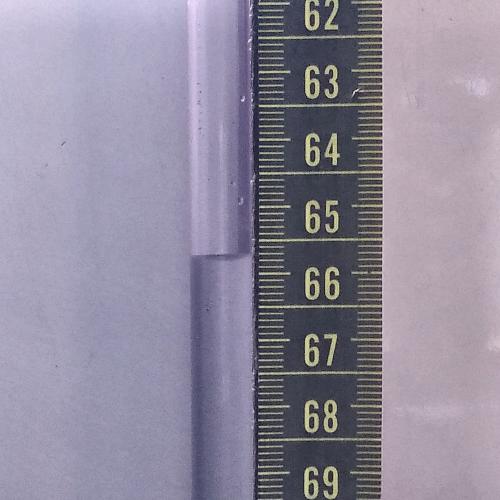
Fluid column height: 65.7 cm